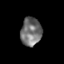
Tissue: skin
Cell type: Myeloid cells
Senescence score: 0.8115
Nuclear area (px): 574
Mean DAPI intensity: 113.934